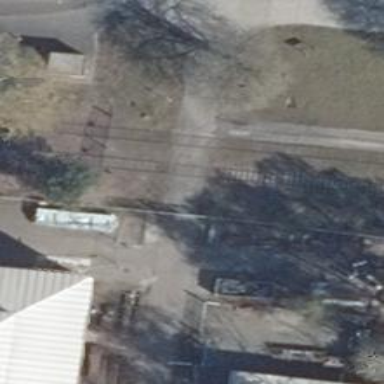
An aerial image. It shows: Rail spur service.